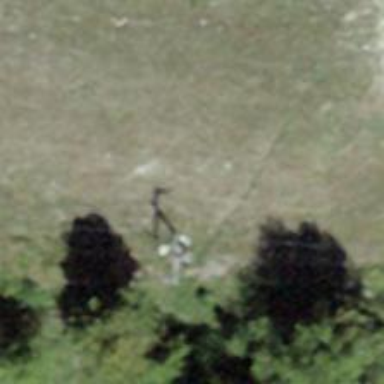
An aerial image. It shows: Pylon for aerialway.